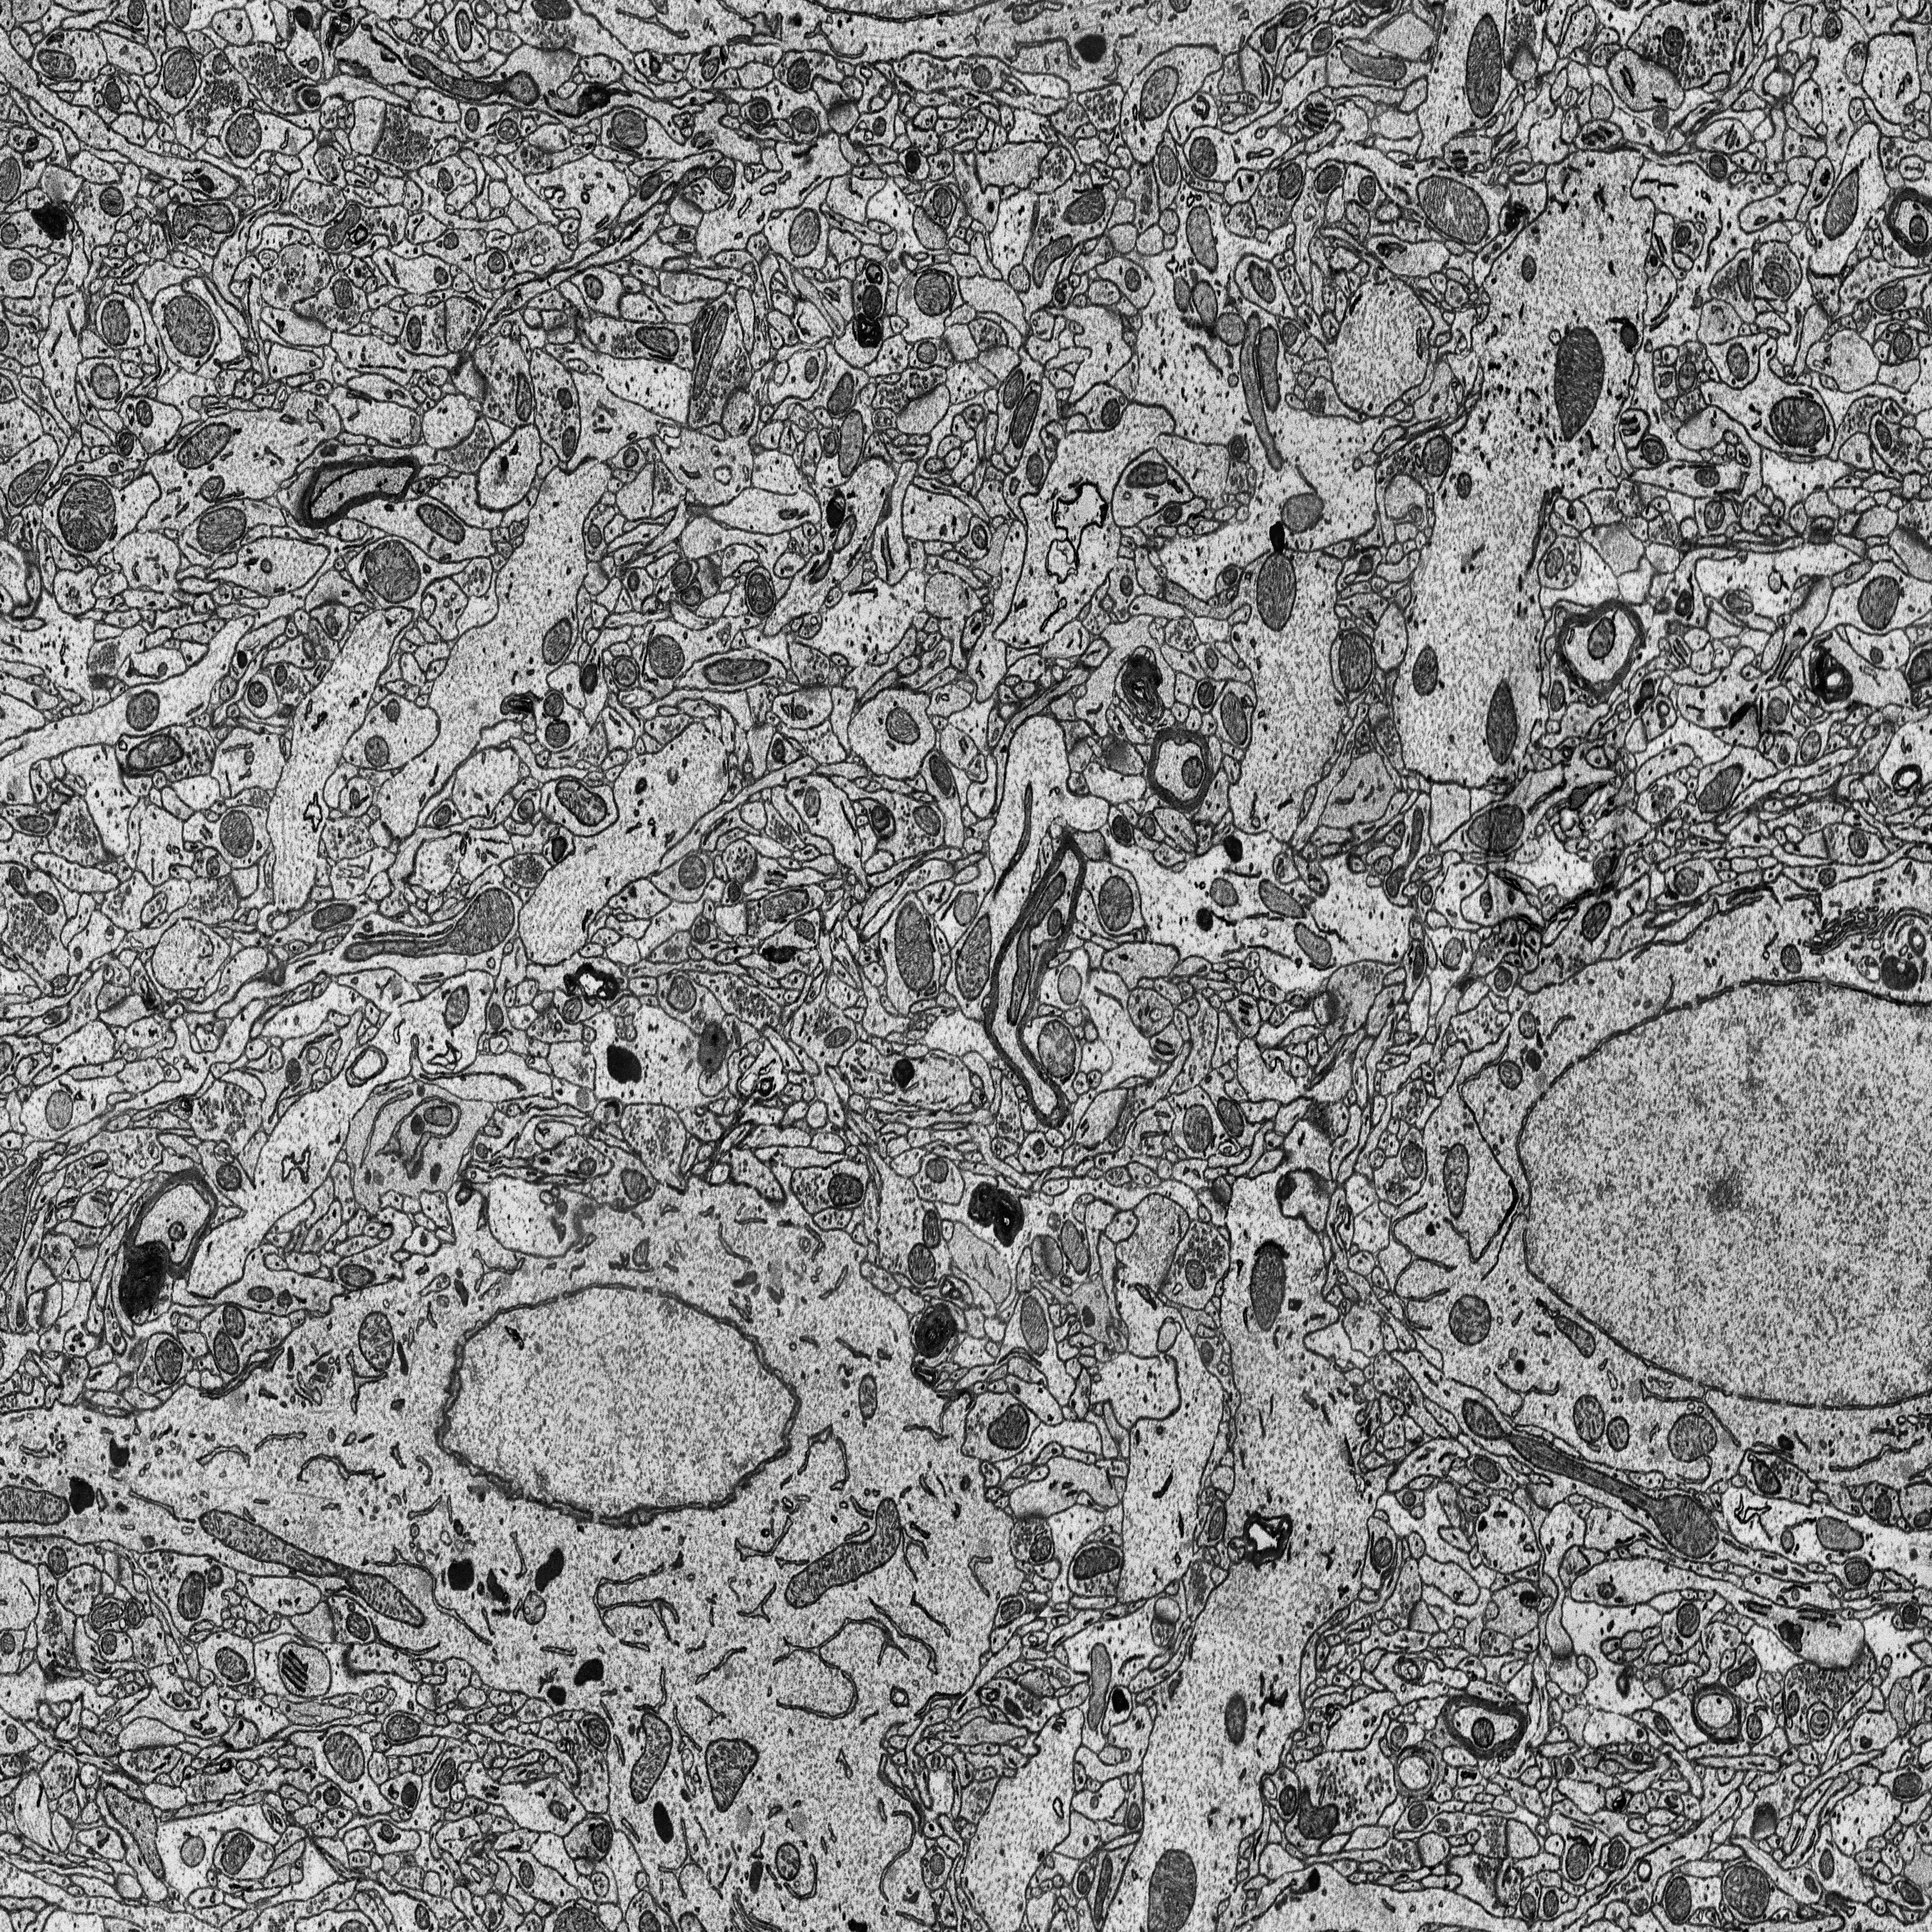
Electron microscopy slice of rat cortex tissue
Slice depth (z): 194
Mitochondria instances in slice: 381